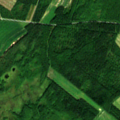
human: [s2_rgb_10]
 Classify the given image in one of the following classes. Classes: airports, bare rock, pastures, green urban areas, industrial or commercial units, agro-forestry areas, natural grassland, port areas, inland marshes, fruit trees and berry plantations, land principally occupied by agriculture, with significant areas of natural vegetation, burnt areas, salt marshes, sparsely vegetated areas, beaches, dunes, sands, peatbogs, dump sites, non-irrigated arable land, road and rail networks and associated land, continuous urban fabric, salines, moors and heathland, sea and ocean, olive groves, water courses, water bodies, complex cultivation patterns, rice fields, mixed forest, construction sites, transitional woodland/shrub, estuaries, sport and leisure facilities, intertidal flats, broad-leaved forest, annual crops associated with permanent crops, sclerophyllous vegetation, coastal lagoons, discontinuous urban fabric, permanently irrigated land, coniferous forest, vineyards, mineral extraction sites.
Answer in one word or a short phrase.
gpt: non-irrigated arable land, land principally occupied by agriculture, with significant areas of natural vegetation, broad-leaved forest, coniferous forest, mixed forest